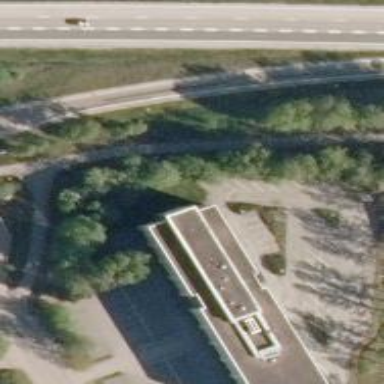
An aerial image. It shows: Office building.